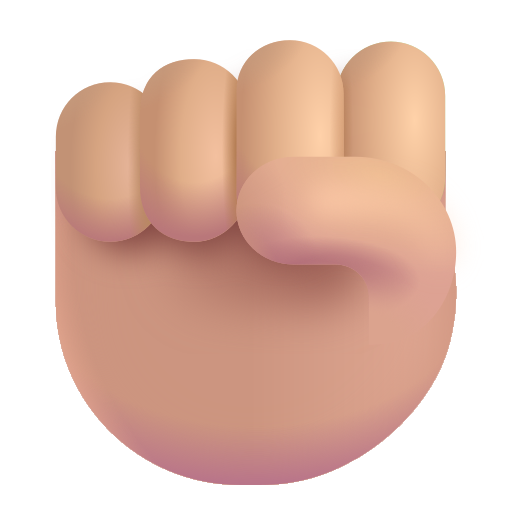
raised fist color  light